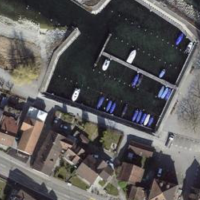
EUNIS habitat code: 54
Species observed at this site:
Symphoricarpos albus